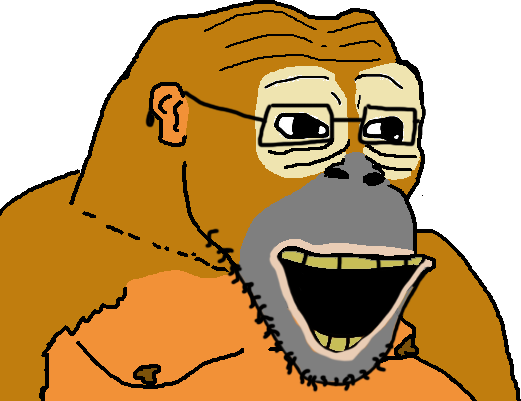
Label: 5_Animal